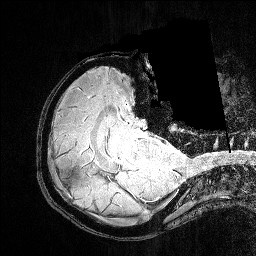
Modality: FLASH
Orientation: axial
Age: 24
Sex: female